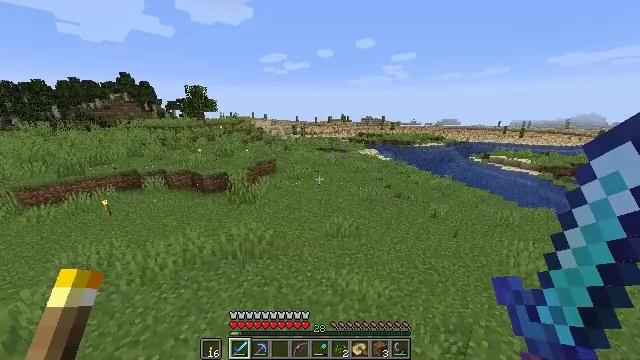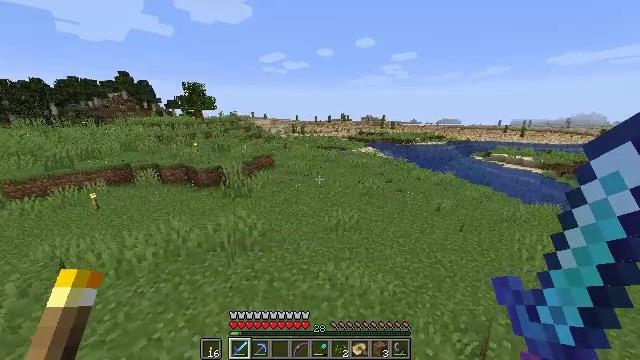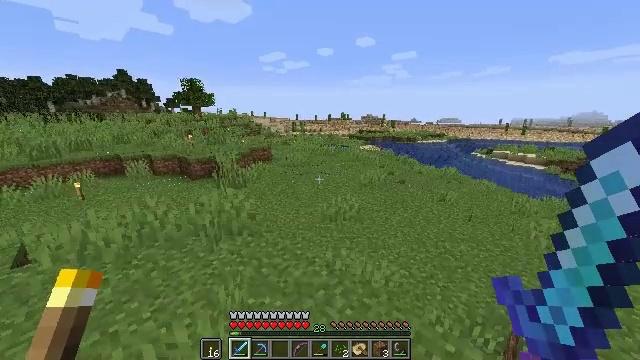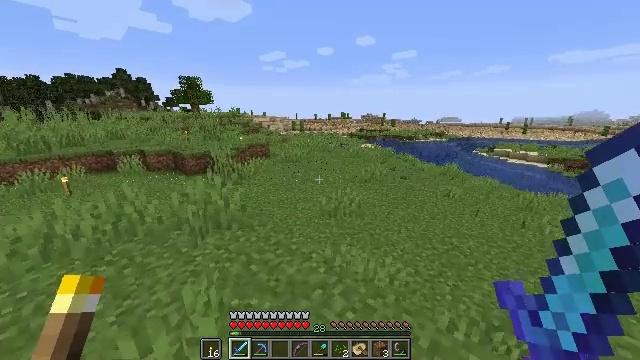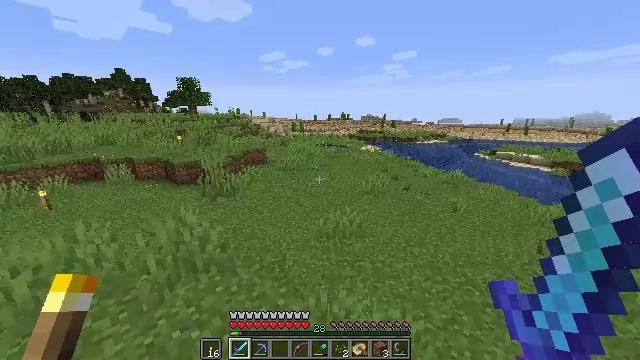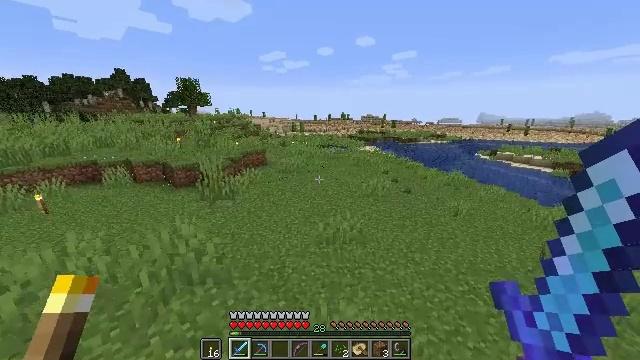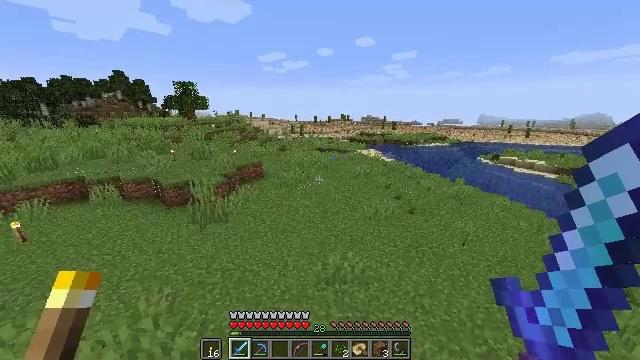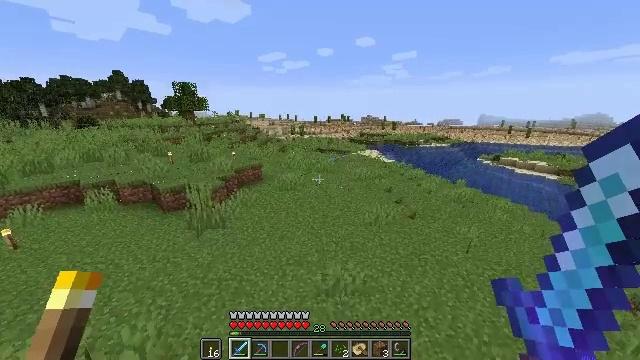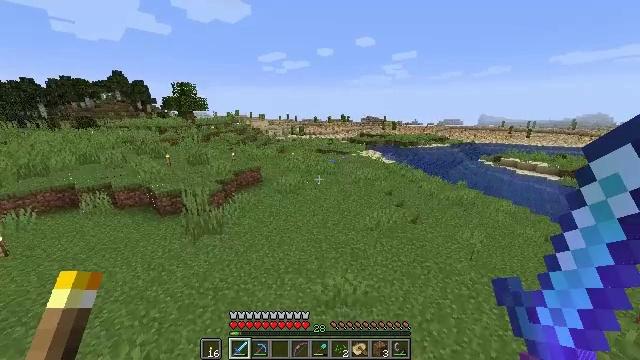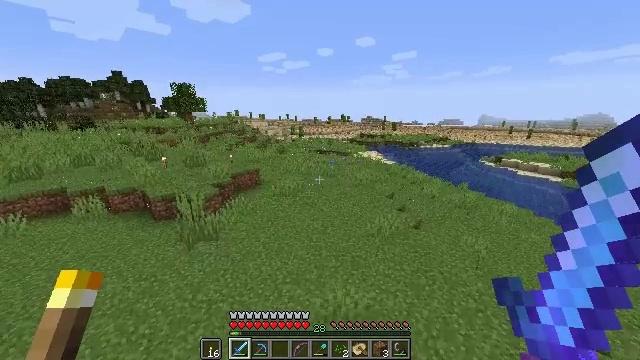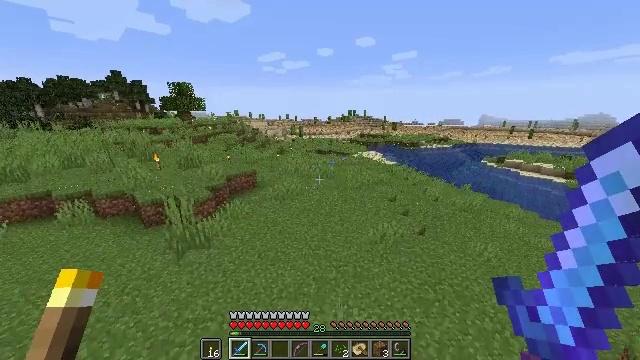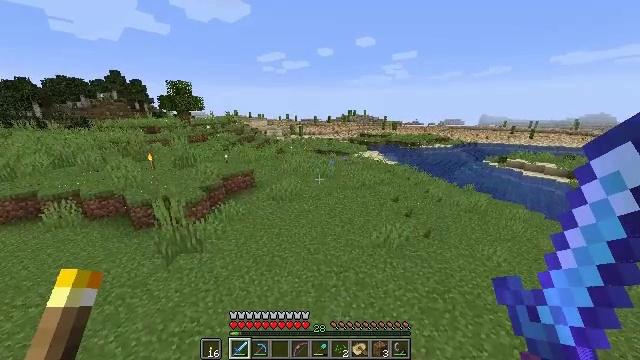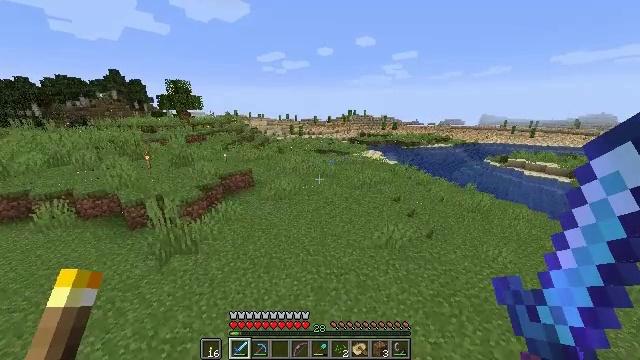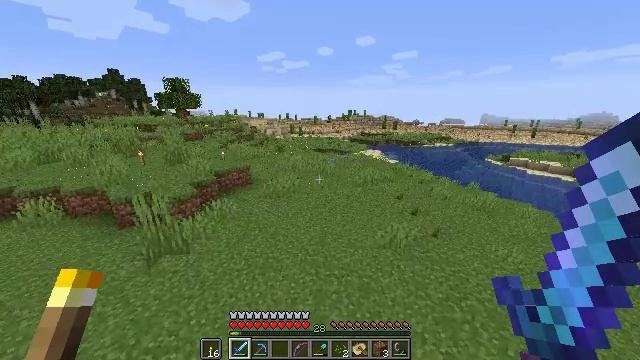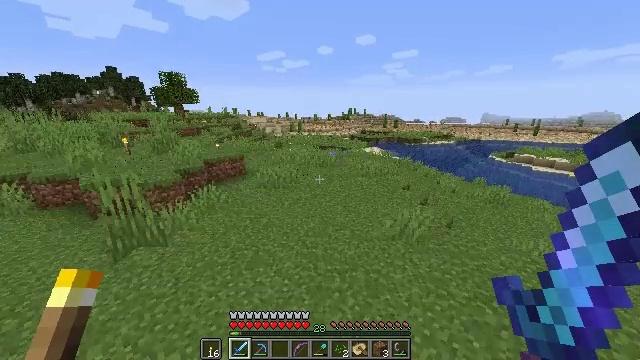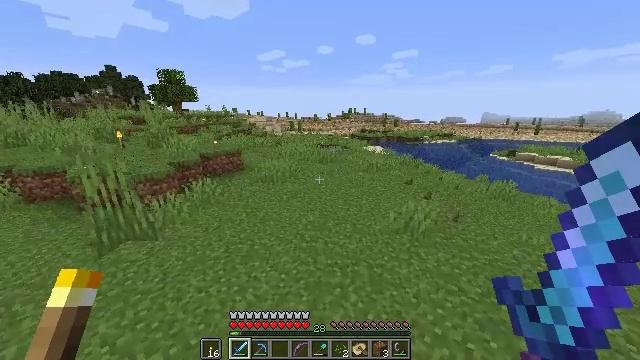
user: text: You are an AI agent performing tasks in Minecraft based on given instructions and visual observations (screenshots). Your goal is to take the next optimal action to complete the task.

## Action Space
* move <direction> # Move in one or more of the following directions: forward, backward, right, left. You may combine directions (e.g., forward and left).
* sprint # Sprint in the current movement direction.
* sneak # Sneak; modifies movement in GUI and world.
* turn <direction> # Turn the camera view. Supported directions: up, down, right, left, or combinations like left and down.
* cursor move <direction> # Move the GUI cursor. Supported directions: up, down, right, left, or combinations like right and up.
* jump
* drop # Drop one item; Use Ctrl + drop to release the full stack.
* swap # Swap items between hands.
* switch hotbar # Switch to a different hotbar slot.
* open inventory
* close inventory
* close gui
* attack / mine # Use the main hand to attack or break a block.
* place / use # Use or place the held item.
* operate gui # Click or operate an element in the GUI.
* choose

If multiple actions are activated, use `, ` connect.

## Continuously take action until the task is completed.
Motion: motion action
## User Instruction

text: Attack the ground to gather sand.
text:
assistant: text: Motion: move forward, sprint, jump
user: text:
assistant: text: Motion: move forward, sprint, jump
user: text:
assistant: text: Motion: move forward, sprint, jump
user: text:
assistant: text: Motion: move forward, sprint, jump
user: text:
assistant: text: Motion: move forward, sprint, jump
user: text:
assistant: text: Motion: move forward, sprint, jump
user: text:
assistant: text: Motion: move forward, sprint, jump
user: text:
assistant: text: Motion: move forward, sprint, jump
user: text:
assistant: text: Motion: move forward, sprint, jump
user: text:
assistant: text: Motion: move forward, sprint, jump
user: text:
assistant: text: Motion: move forward, sprint, jump
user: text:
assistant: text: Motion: move forward, sprint, jump
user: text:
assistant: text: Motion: move forward, sprint, jump
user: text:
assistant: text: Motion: move forward, sprint, jump
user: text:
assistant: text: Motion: move forward, sprint, jump
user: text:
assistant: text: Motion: move forward, sprint, jump
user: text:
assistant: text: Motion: move forward, sprint, jump
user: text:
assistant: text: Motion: move forward, sprint, jump
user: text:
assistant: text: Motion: move forward, sprint, jump
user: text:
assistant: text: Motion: move forward, sprint, jump
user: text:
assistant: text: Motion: move forward, sprint, jump
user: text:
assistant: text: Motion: move forward, sprint, jump
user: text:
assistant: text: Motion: move forward, sprint, jump
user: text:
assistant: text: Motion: move forward, sprint, jump
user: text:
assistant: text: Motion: move forward, sprint, jump
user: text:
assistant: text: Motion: move forward, sprint, jump
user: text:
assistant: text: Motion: move forward, sprint, jump
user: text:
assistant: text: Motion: move forward, sprint, jump
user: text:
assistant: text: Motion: move forward, sprint, jump
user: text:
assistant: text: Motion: move forward, sprint, jump